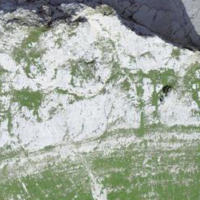
EUNIS habitat code: 48
Species observed at this site:
Leontopodium nivale